Question: I have created java web application. When i deploy my applicaton to server using tomcat7, i want to deploy my javadoc as welcome-file so when i go to root directory of app i want to see reference. But instead tomcate gives lots of 404 error. Here is my project structure;

And my web.xml is;
'''
<?xml version="1.0" encoding="UTF-8"?>
<web-app version="2.5" xmlns="http://java.sun.com/xml/ns/javaee" xmlns:xsi="http://www.w3.org/2001/XMLSchema-instance" xsi:schemaLocation="http://java.sun.com/xml/ns/javaee http://java.sun.com/xml/ns/javaee/web-app_2_5.xsd">
<servlet>
<servlet-name>ServletAdaptor</servlet-name>
<servlet-class>com.sun.jersey.spi.container.servlet.ServletContainer</servlet-class>
<init-param>
<description>Multiple packages, separated by semicolon(;), can be specified in param-value</description>
<param-name>com.sun.jersey.config.property.packages</param-name>
<param-value>org.elhan.usermanager</param-value>
</init-param>
<load-on-startup>1</load-on-startup>
</servlet>
<servlet-mapping>
<servlet-name>ServletAdaptor</servlet-name>
<url-pattern>/api/*</url-pattern>
</servlet-mapping>
<session-config>
<session-timeout>
30
</session-timeout>
</session-config>
<welcome-file-list>
<welcome-file>javadoc/index.html</welcome-file>
</welcome-file-list>
</web-app>
'''
How can i fix this?
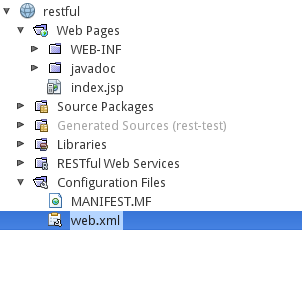
Answer: nevermind. I solved the problem by moving javadoc contents to "Web Pages" directory. And in the web.xml file i changed 'javadoc/index.html' with 'index.html'and deployed it. It works.